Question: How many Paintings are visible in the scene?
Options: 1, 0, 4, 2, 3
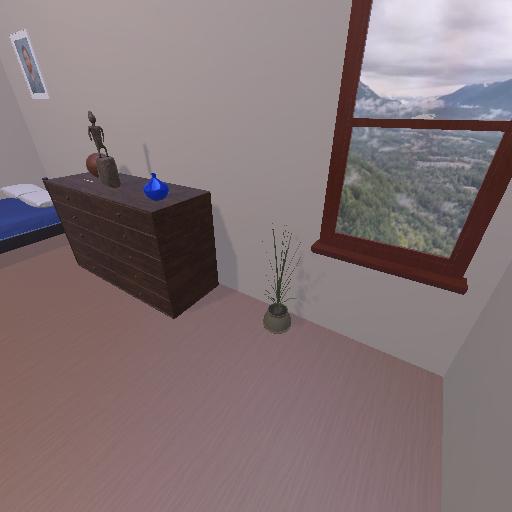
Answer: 1